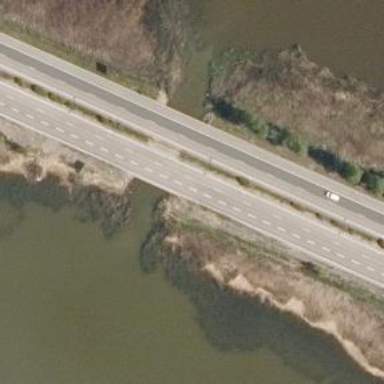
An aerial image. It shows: Motorway bridge with asphalt surface.